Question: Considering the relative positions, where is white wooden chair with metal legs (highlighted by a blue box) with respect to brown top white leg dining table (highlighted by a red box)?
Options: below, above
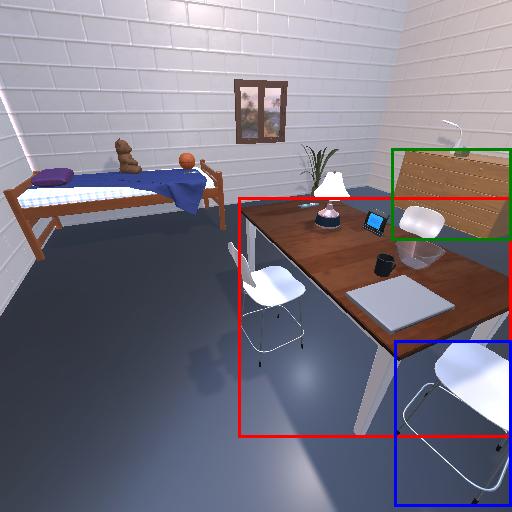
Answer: below